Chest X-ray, PA view. Patient: 49 years old, sex F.
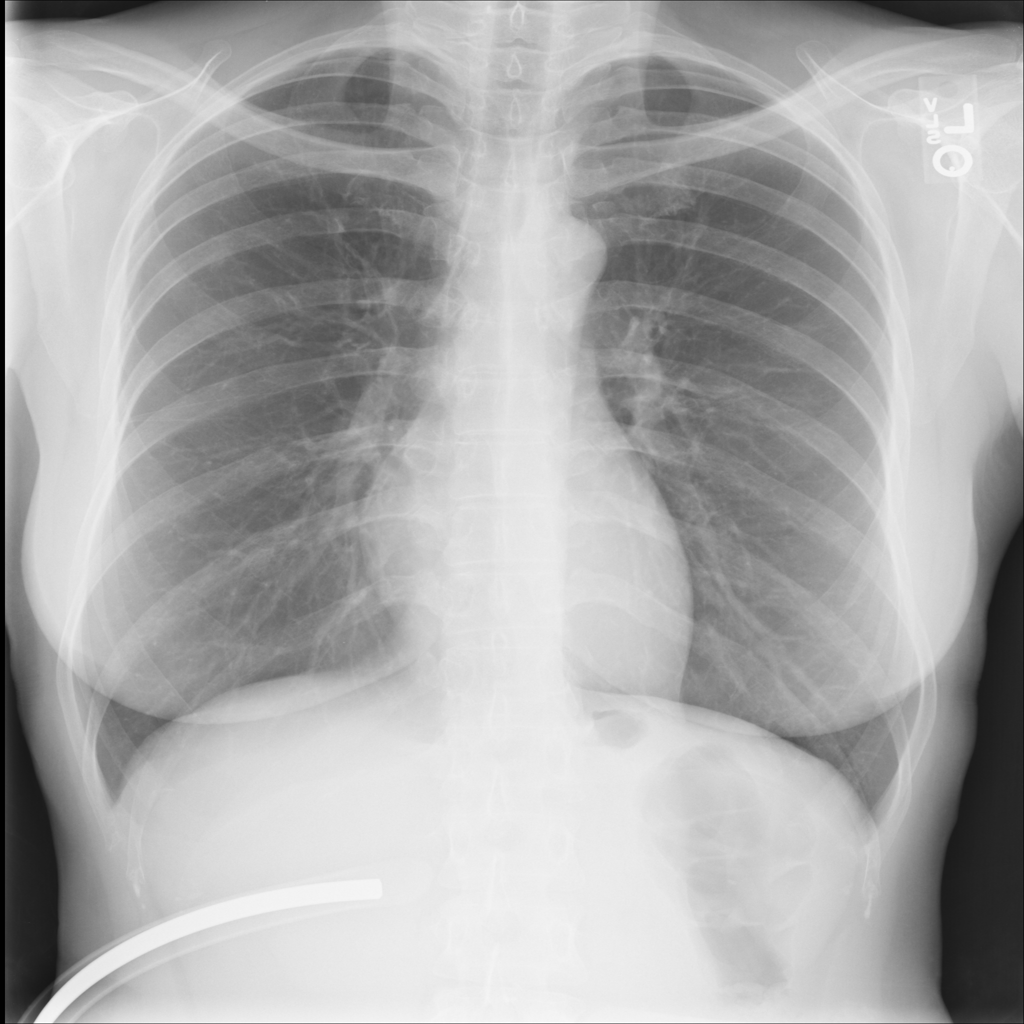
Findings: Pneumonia